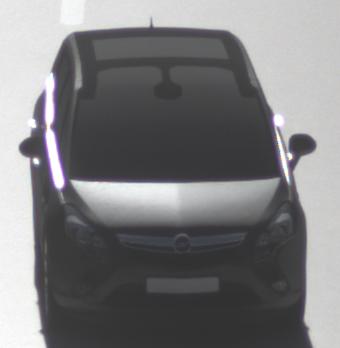
Make: Opel
Model: Zafira Tourer 1.8
Detailed model: Zafira (C) Tourer
Model produced from: 2012/01
Model produced until: 2015/06
Doors: 5
Color: gray
Road condition: wet road
Daytime: morning or afternoon
Contrast: high contrast